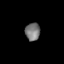
Tissue: skin
Cell type: Fibroblasts
Senescence score: 0.682
Nuclear area (px): 257
Mean DAPI intensity: 119.385